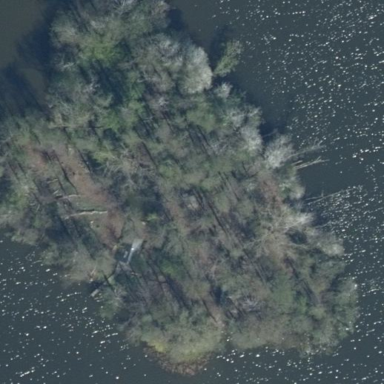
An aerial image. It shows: Islet covered with woodland.